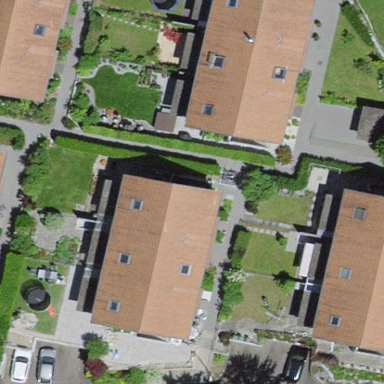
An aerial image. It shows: Terrace building.